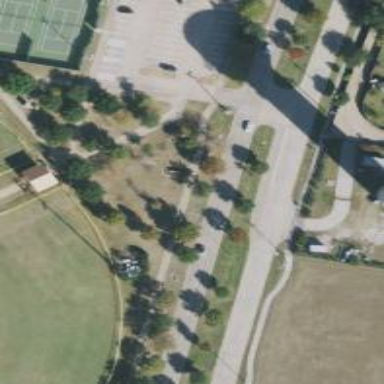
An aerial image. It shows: Secondary road with separate sidewalks.